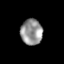
Tissue: lung
Cell type: Epithelial cells
Senescence score: 0.1869
Nuclear area (px): 546
Mean DAPI intensity: 149.813